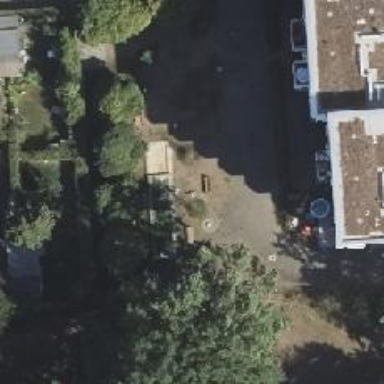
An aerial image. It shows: Playground with springy equipment.